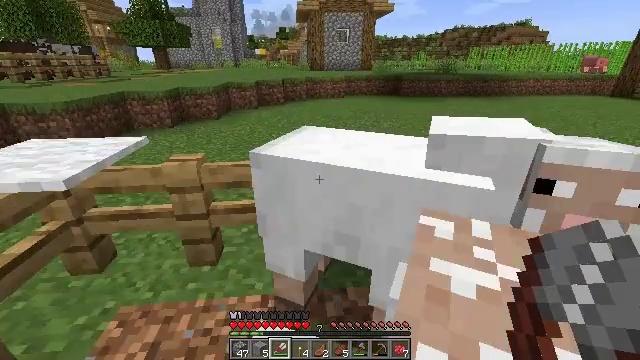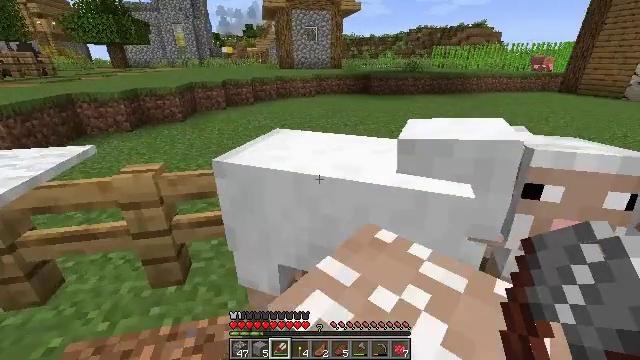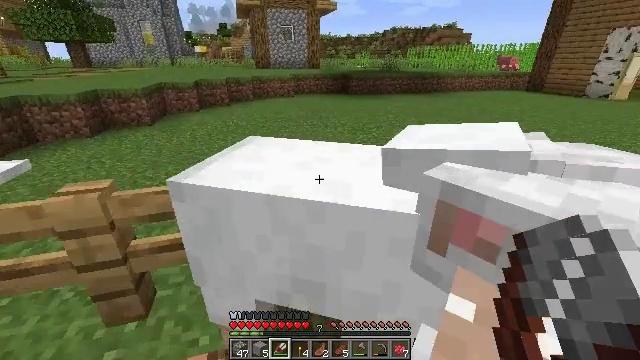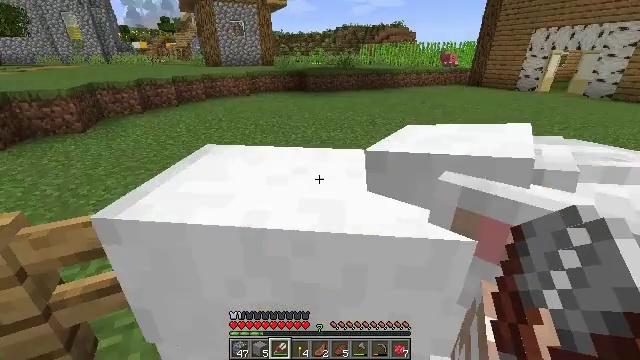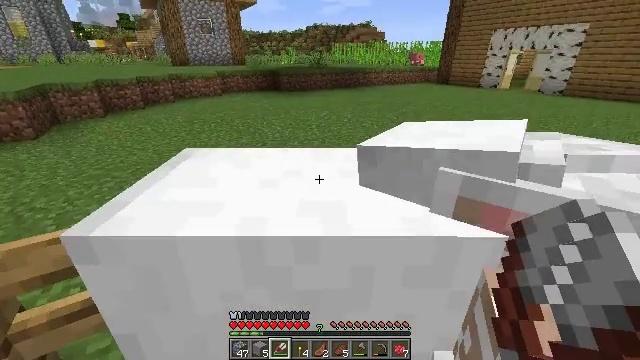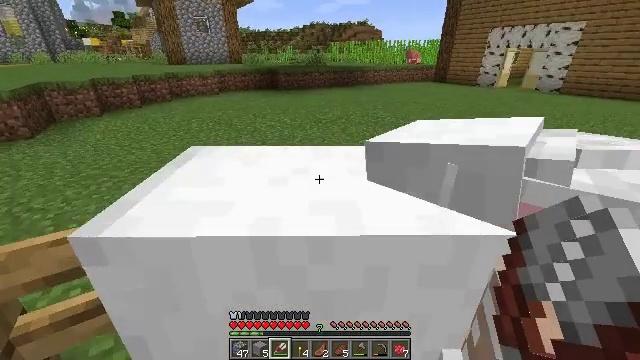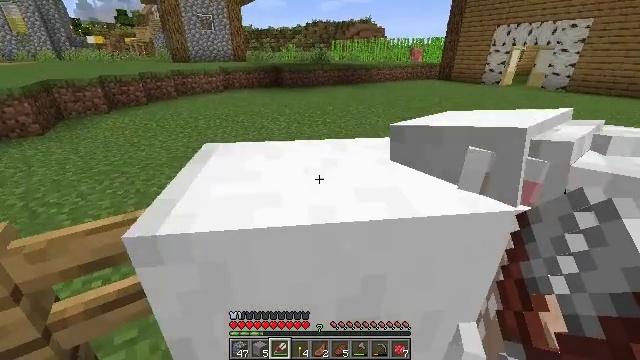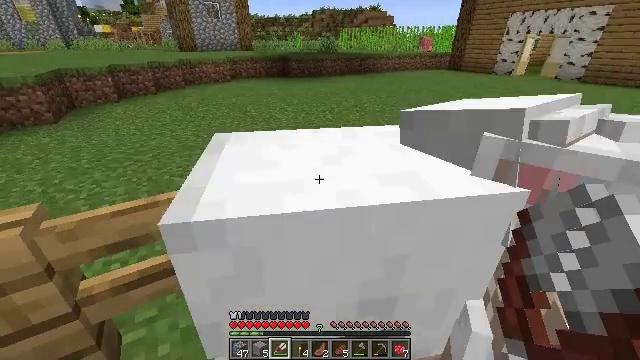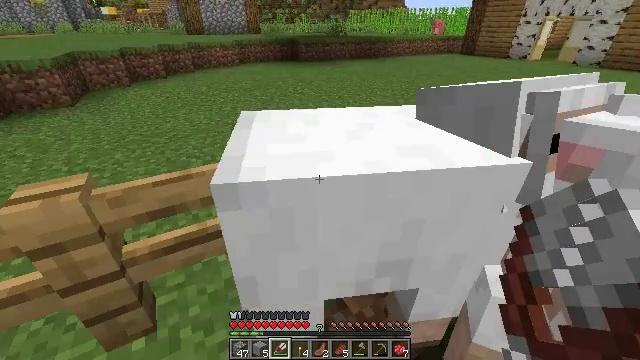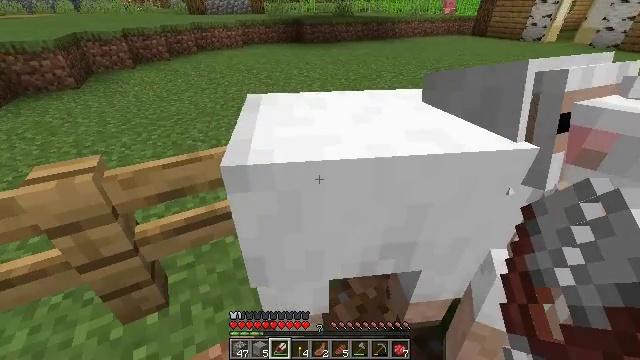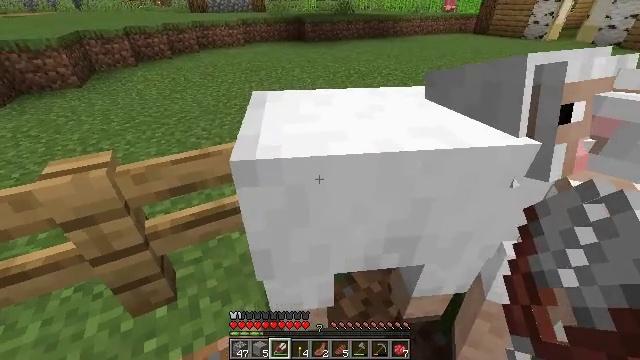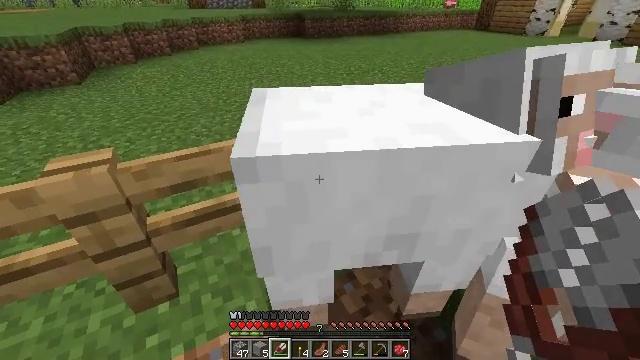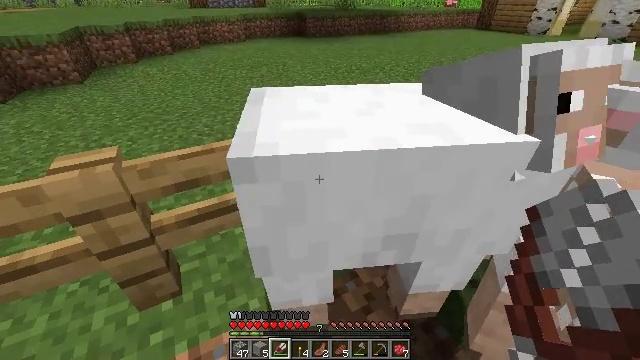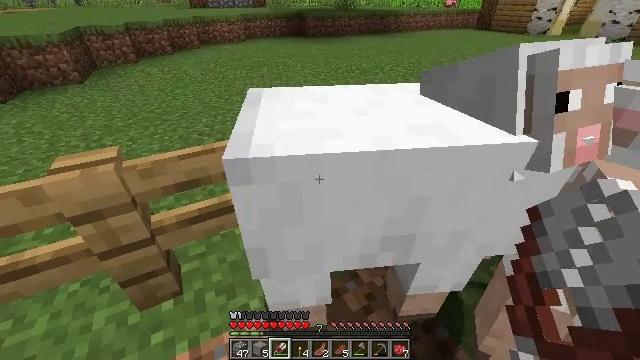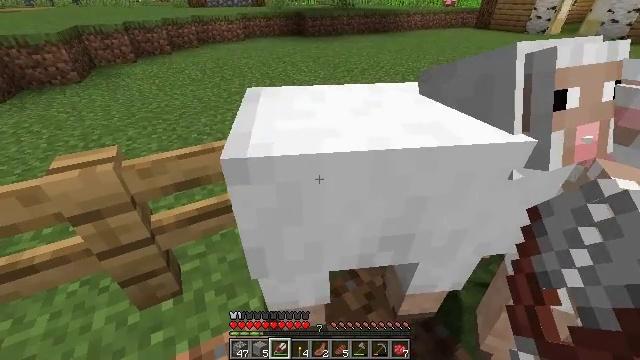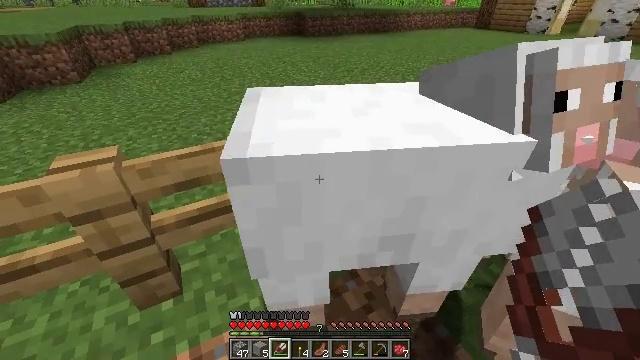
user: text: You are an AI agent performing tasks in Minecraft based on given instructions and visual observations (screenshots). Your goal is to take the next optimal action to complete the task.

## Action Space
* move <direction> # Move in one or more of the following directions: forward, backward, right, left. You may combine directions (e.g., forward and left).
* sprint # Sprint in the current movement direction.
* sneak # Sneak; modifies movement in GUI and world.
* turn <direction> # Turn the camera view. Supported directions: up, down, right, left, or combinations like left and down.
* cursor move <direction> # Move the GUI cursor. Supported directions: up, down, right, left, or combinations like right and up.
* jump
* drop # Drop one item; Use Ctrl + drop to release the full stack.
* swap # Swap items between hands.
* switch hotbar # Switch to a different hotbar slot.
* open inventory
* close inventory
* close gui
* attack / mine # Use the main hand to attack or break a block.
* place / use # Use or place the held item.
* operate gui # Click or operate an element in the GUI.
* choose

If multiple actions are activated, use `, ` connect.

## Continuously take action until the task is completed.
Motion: motion action
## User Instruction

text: Craft an iron door.
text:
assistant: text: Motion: move forward, turn right
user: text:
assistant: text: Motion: move forward, turn right
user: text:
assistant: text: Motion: turn right
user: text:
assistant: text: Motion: turn right
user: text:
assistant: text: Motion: no_op
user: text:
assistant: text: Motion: no_op
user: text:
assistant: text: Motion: turn left and down
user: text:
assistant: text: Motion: turn left and down
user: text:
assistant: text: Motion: turn left and down
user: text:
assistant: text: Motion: no_op
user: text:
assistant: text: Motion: use / place
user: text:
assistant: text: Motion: use / place
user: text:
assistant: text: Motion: use / place
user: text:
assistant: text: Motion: use / place
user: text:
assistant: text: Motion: no_op
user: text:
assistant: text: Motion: no_op
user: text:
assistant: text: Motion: no_op
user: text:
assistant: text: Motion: no_op
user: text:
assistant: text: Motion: no_op
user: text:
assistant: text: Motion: no_op
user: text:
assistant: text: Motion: no_op
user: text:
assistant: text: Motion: no_op
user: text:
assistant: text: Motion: no_op
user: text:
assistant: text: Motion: move forward
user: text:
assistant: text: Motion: move forward
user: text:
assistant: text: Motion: move forward, turn right
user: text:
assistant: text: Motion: move forward
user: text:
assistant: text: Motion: move forward
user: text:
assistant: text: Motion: move forward
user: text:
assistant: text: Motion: move forward